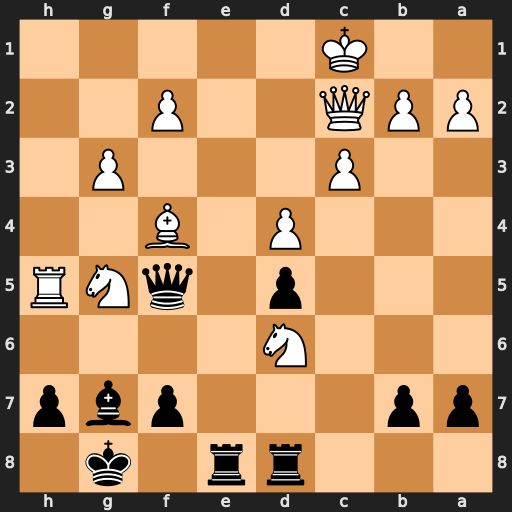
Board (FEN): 3rr1k1/pp3pbp/3N4/3p1qNR/3P1B2/2P3P1/PPQ2P2/2K5
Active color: b
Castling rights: -
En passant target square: -
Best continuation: Re1+ Kd2 Re2+ Kxe2 Qxc2+